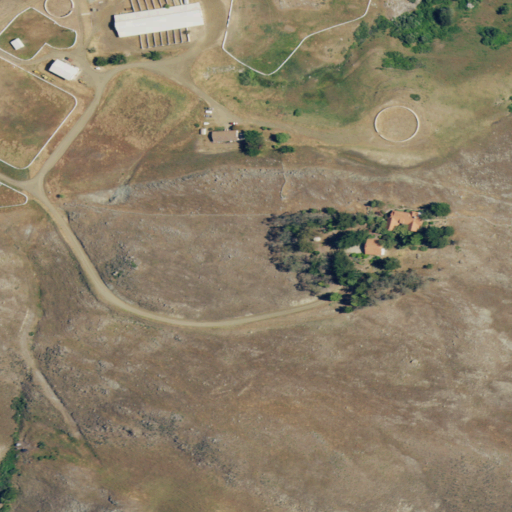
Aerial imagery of mountain in California named Stony Peak containing shrub, grassland, open development, and high intensity development